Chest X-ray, PA view. Patient: 37 years old, sex M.
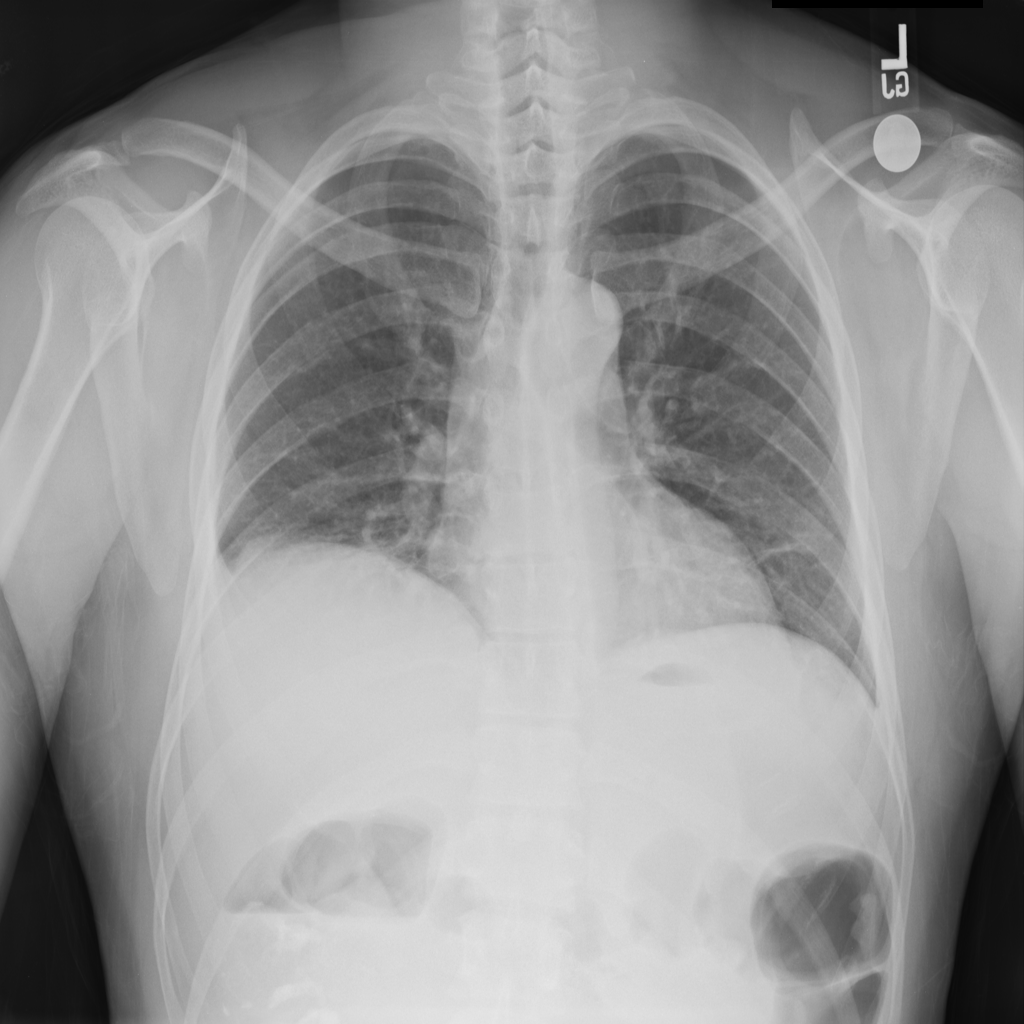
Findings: Atelectasis, Effusion